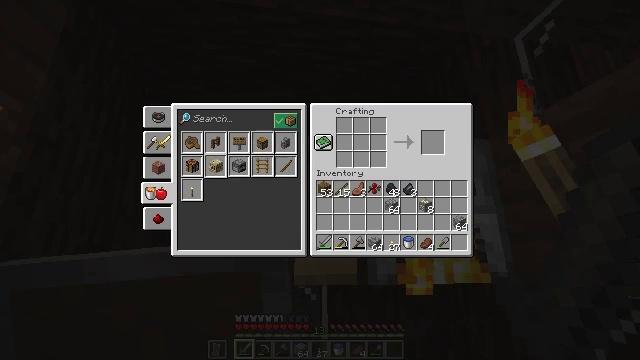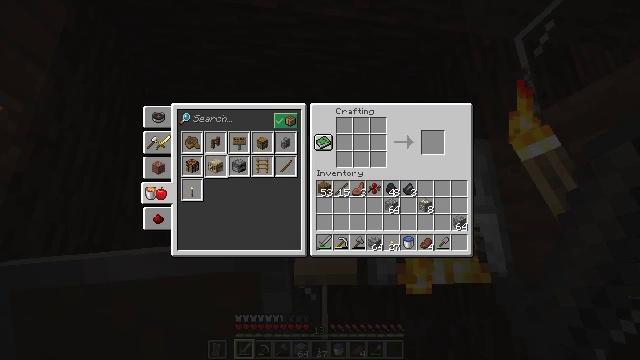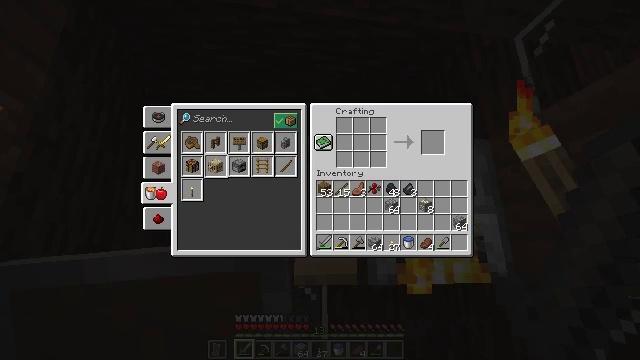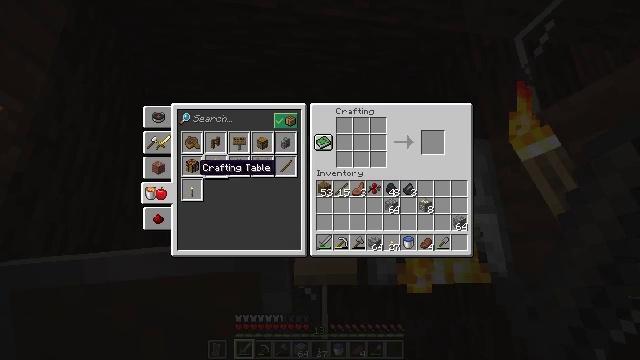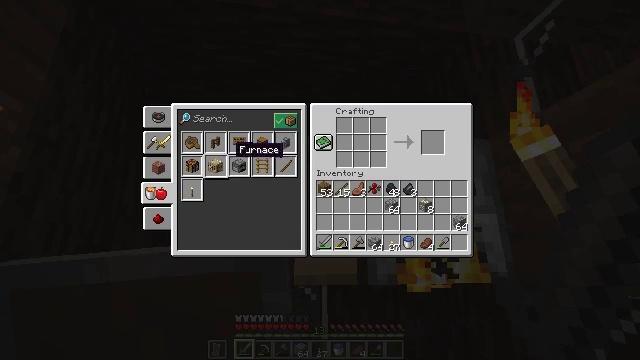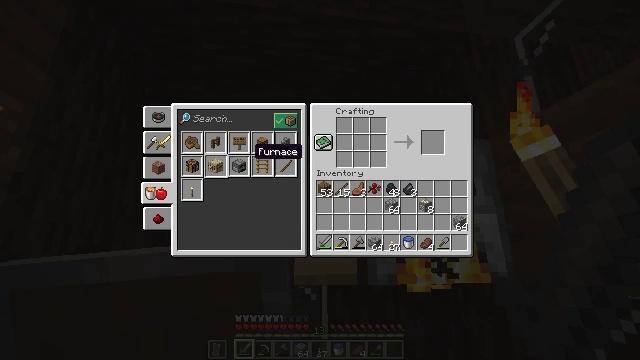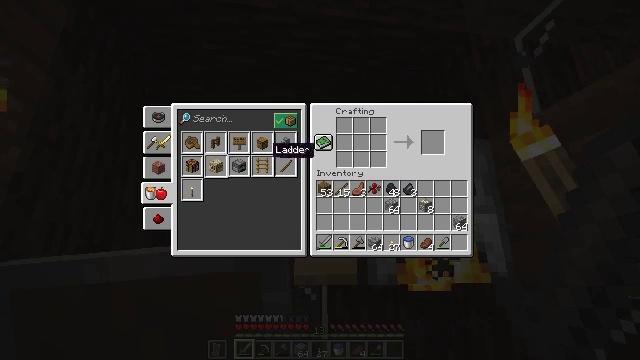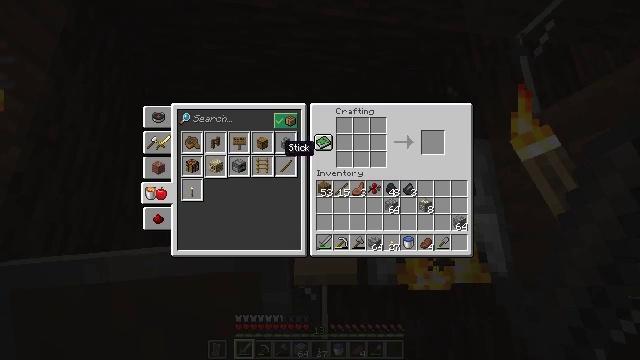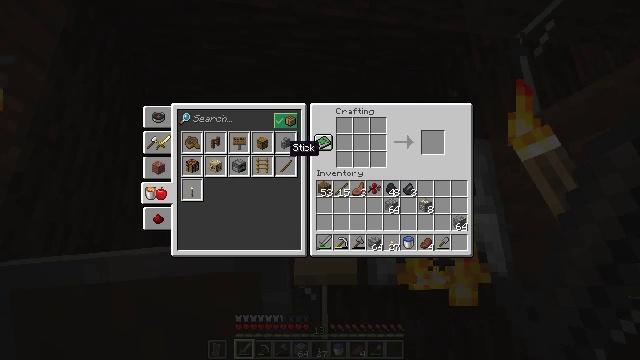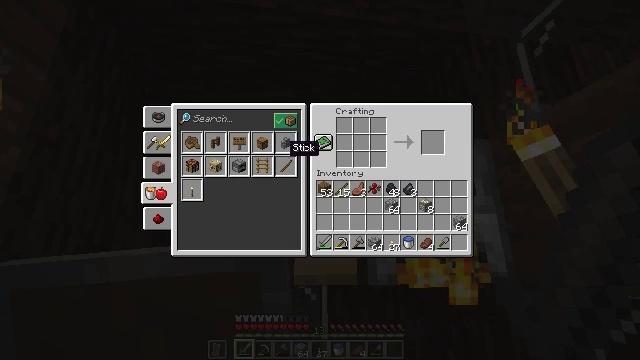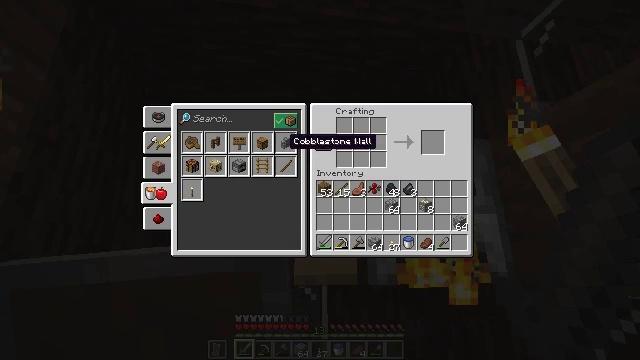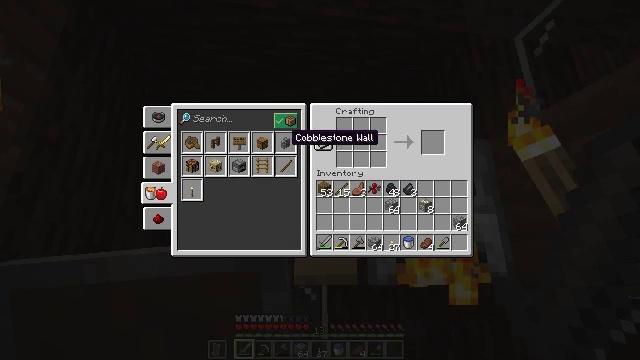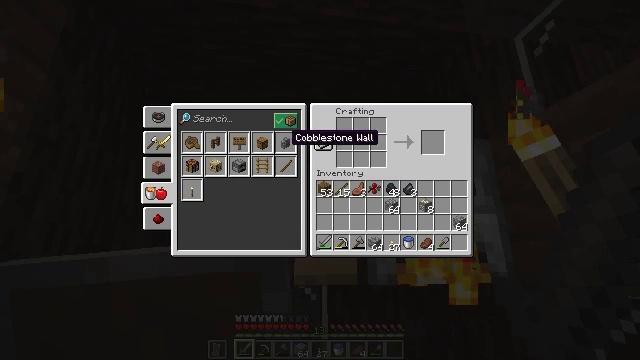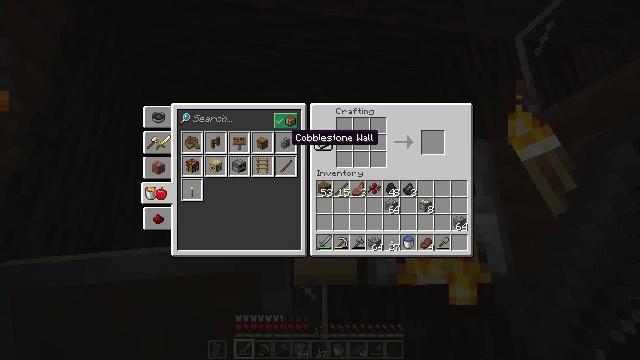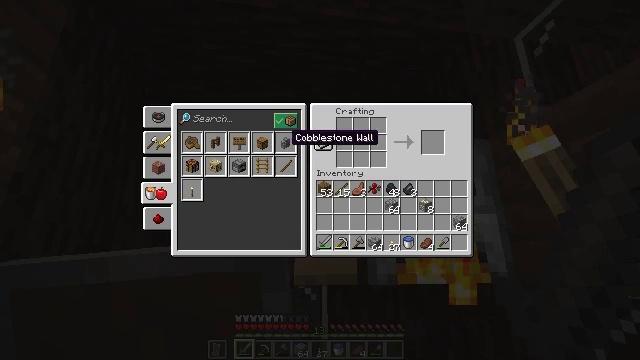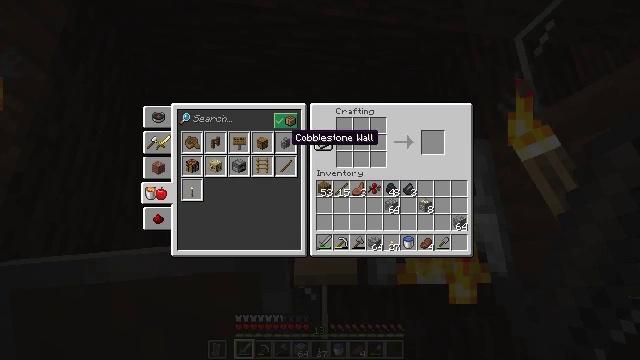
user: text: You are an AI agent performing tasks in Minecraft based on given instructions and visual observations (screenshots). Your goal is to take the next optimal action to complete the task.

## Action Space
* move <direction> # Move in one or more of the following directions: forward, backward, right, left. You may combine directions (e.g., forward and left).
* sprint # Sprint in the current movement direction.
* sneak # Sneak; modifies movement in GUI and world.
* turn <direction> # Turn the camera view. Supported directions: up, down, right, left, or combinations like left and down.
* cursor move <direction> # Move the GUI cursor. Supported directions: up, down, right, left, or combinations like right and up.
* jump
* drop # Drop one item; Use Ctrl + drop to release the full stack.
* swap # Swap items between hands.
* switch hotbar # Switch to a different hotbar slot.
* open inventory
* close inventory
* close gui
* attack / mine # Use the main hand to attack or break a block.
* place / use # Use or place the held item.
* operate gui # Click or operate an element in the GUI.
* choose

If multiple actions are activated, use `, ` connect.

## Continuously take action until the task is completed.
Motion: motion action
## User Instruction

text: Craft a cobblestone wall.
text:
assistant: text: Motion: no_op
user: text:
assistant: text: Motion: no_op
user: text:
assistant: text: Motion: cursor move right and up
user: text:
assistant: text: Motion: sneak, cursor move right and up
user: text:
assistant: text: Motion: sneak, cursor move right
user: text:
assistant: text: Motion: sneak, cursor move right
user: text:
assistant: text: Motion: sneak, cursor move right
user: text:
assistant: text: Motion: sneak
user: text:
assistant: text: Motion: sneak
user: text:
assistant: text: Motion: sneak, cursor move up
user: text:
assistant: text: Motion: sneak
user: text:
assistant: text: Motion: sneak
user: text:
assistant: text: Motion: sneak
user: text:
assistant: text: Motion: sneak
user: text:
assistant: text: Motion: sneak, operate gui
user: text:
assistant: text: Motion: sneak, operate gui
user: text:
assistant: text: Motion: sneak
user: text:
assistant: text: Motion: sneak
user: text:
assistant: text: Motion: sneak, cursor move right and up
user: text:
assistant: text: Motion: sneak, cursor move right and up
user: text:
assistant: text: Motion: sneak
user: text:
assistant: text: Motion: sneak
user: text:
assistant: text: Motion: sneak
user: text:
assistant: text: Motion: sneak
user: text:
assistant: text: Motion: sneak
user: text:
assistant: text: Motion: sneak
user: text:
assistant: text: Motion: no_op
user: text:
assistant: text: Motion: no_op
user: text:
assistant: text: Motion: no_op
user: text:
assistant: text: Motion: no_op